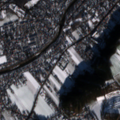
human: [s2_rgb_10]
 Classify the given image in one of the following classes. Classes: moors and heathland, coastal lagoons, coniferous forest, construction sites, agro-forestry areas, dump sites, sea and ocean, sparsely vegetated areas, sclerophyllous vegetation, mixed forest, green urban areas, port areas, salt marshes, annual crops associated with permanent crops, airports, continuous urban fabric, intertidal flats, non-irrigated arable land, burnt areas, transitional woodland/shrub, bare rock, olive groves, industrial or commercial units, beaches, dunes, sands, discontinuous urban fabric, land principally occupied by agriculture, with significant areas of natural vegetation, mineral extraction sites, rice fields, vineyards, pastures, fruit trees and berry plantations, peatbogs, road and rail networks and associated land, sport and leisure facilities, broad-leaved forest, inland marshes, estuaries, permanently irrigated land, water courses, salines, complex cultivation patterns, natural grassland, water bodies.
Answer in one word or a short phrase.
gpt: discontinuous urban fabric, non-irrigated arable land, complex cultivation patterns, coniferous forest